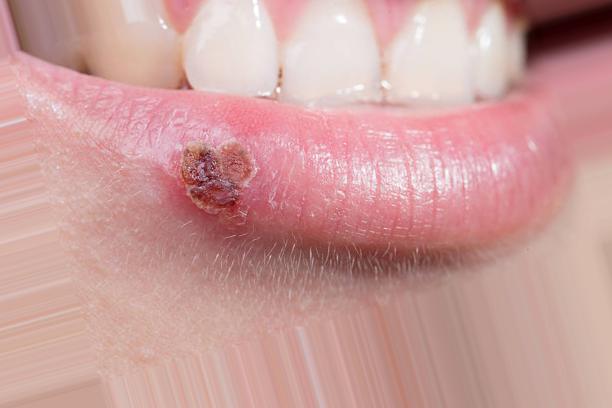
Condition: Mouth Ulcer